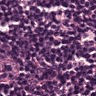
Metastatic tissue present: no